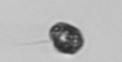
Label: Dinophyceae